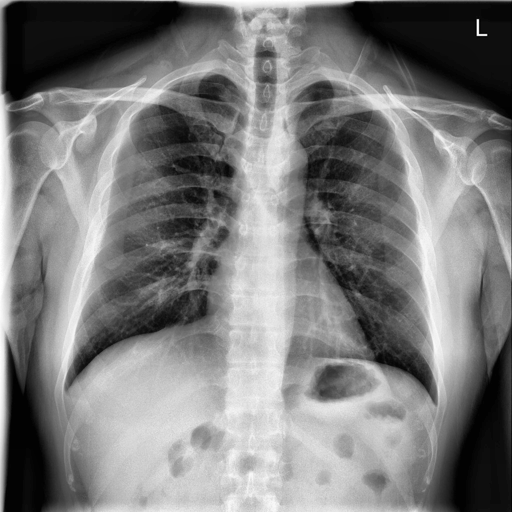
Finding: NORMAL